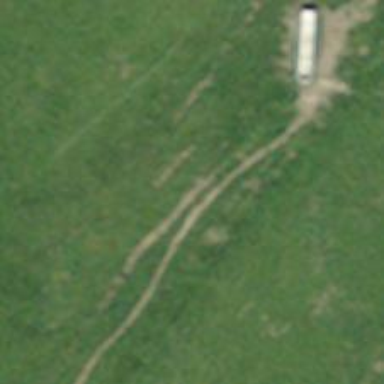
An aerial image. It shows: Ground path.